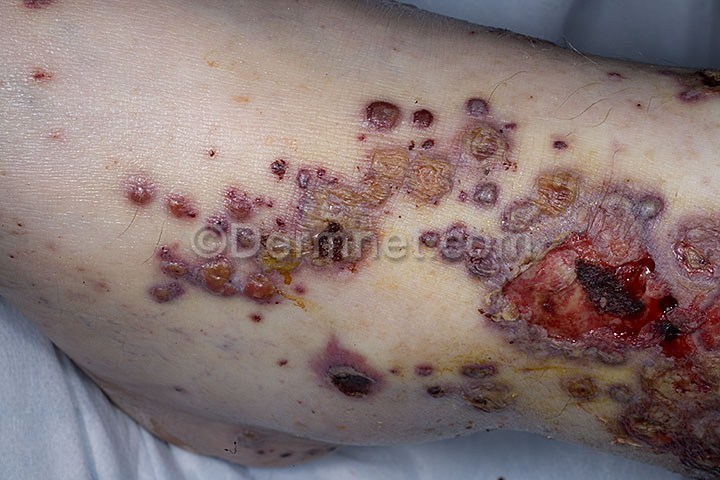
Disease: Vasculitis Photos